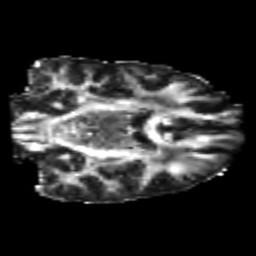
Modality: FA
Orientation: coronal
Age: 24
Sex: male
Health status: healthy
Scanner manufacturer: philips
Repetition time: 7.475 s
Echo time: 0.08753 s